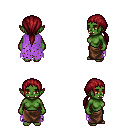
a pixel art fantasy rpg character, female body template, orc, green skin, maroon tattered cape, robe skirt, brunette ponytail hairstyle, four views (front, back, left, right), 2x2 character sprite sheet, small pixel art, hard edges, no anti-aliasing